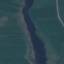
Label: River